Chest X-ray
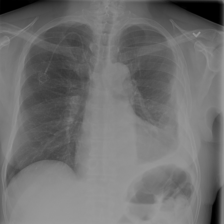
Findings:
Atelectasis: negative
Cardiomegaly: positive
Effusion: negative
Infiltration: positive
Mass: negative
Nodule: negative
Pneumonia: negative
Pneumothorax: negative
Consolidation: negative
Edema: negative
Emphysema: negative
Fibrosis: negative
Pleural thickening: positive
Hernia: negative